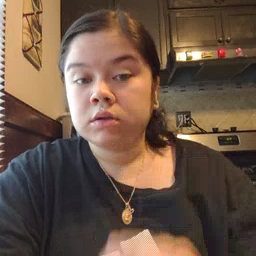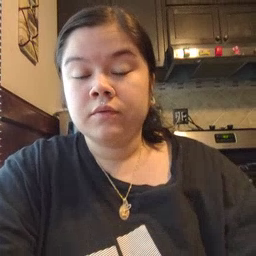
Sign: fish